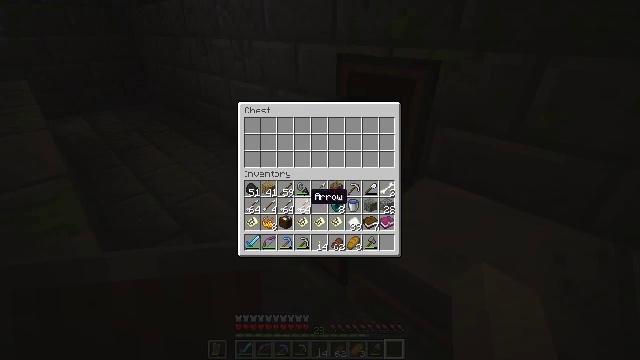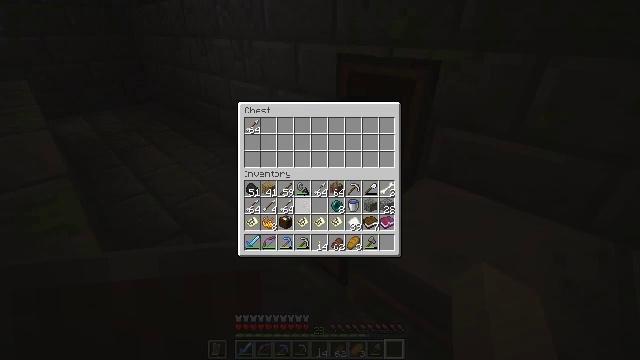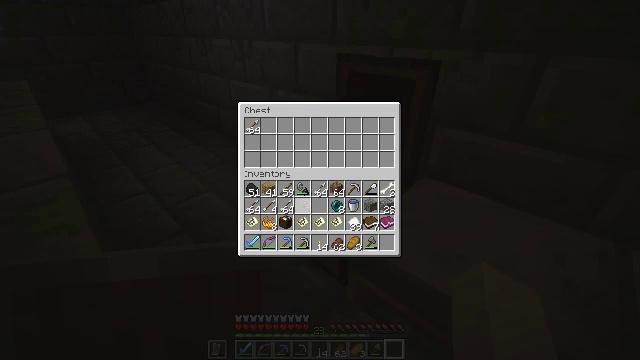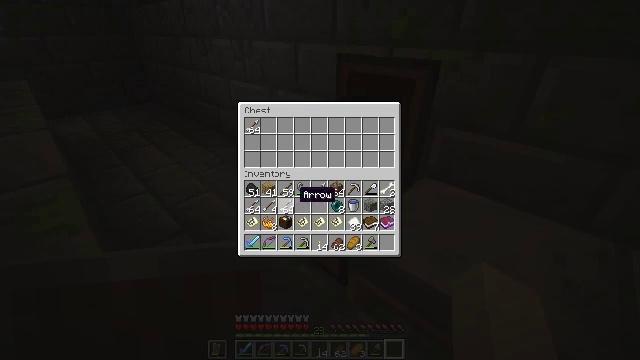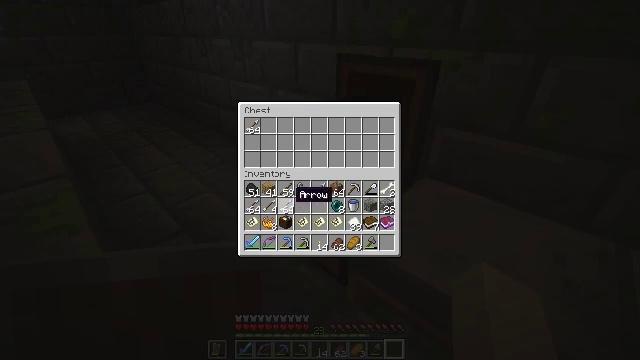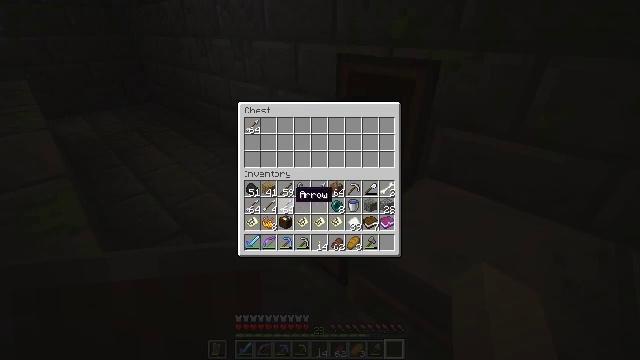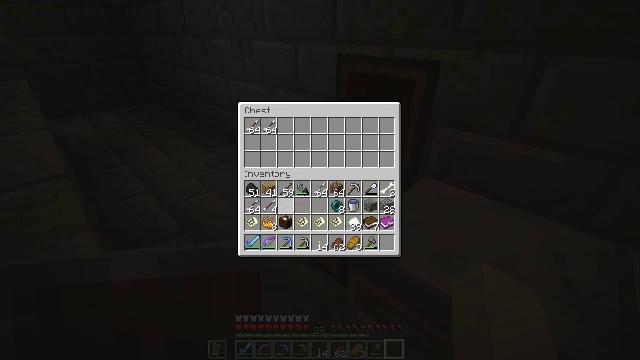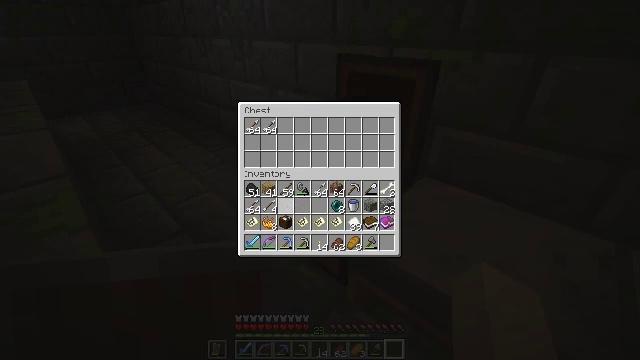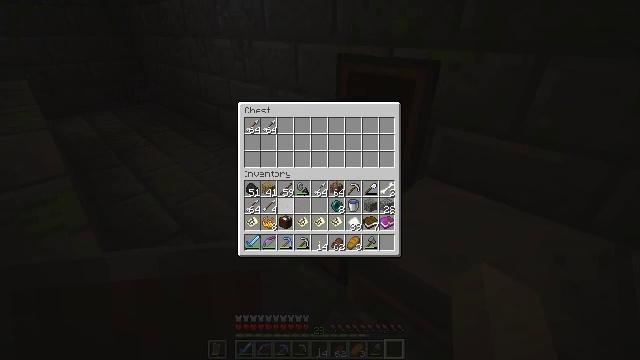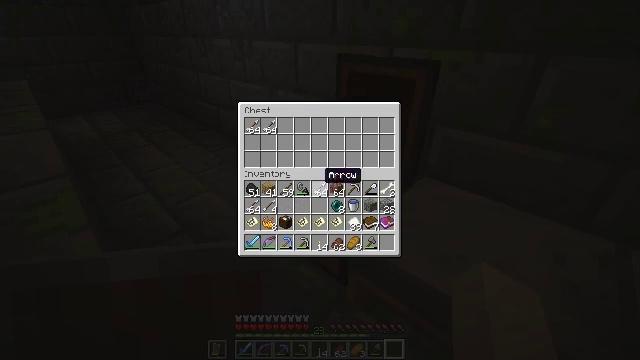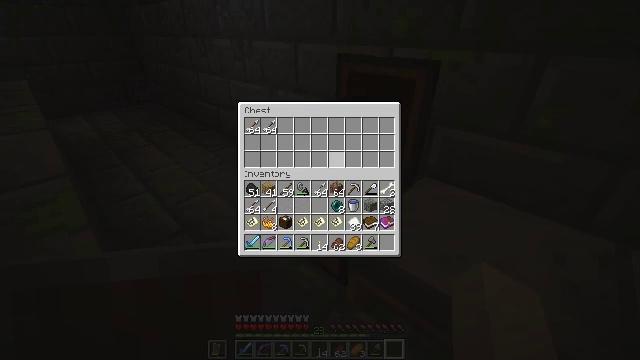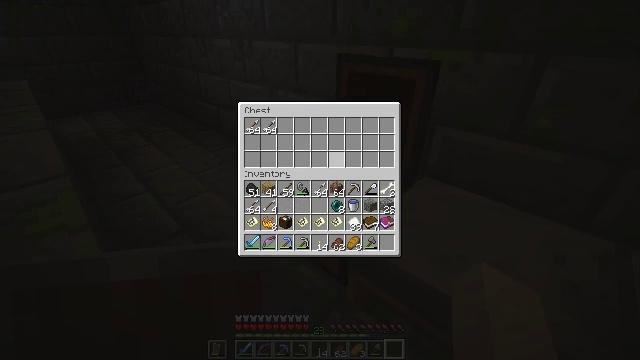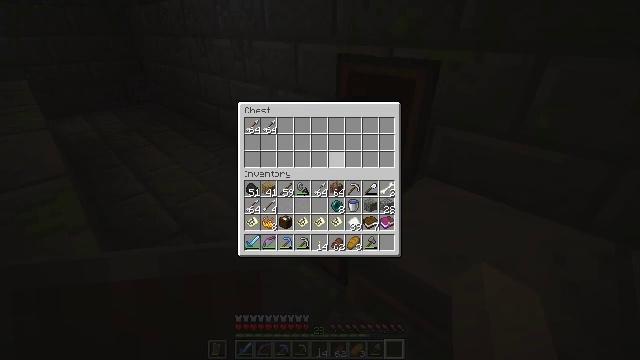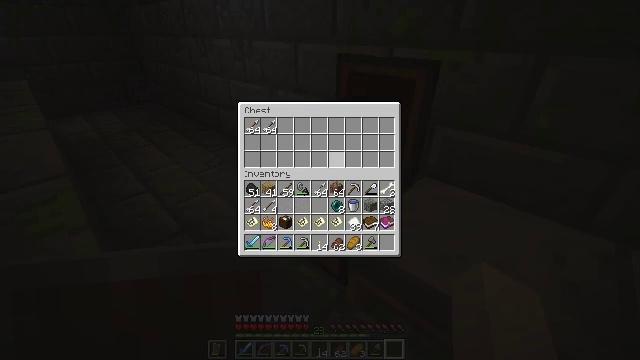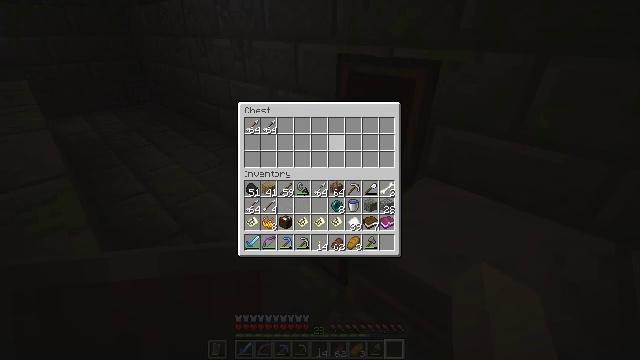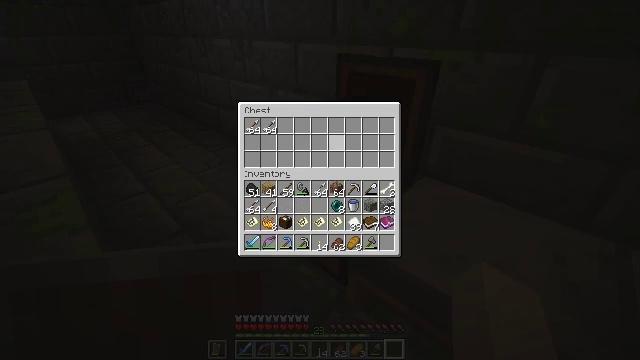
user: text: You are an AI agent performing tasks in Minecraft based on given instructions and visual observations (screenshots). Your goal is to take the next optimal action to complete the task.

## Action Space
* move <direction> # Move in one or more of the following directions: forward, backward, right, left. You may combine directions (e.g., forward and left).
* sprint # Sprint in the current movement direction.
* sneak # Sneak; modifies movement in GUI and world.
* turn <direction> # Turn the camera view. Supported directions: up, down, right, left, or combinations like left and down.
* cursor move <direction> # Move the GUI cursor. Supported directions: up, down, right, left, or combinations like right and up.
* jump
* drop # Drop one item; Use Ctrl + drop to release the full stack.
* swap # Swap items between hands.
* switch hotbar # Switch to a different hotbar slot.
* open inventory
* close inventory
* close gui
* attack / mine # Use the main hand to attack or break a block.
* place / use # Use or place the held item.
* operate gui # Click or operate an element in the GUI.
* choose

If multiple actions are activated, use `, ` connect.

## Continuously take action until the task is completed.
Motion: motion action
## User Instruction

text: Open the crafting table to make an ender eye.
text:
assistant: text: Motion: sneak, operate gui
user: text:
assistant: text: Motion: sneak, operate gui
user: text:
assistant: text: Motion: sneak, cursor move left
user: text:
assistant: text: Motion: sneak
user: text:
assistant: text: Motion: sneak
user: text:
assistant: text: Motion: sneak, operate gui
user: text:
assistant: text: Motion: sneak
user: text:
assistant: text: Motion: sneak
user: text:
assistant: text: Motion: cursor move right and up
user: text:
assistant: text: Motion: cursor move right and up
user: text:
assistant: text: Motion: no_op
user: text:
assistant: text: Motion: no_op
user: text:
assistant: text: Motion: no_op
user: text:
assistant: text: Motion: cursor move up
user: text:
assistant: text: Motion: no_op
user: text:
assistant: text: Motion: no_op
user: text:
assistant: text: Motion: cursor move down
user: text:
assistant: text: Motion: cursor move down
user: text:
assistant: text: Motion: cursor move left and down
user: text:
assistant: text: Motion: cursor move left and up
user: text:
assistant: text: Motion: cursor move left and up
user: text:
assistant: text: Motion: no_op
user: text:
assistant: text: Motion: no_op
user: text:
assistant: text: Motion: cursor move right and up
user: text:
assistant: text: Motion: no_op
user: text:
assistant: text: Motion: no_op
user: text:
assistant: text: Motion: no_op
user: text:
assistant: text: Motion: no_op
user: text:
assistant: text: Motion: no_op
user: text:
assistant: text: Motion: cursor move down